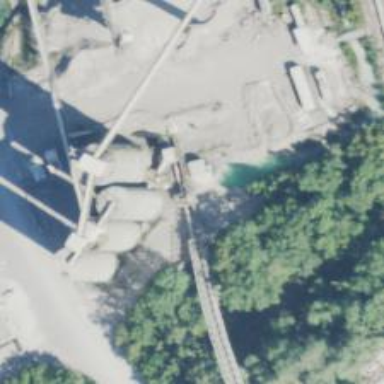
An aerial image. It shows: Silo.